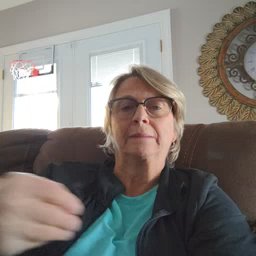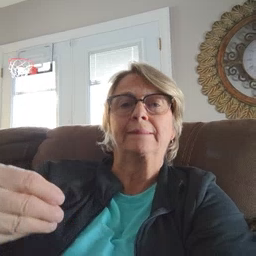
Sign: white